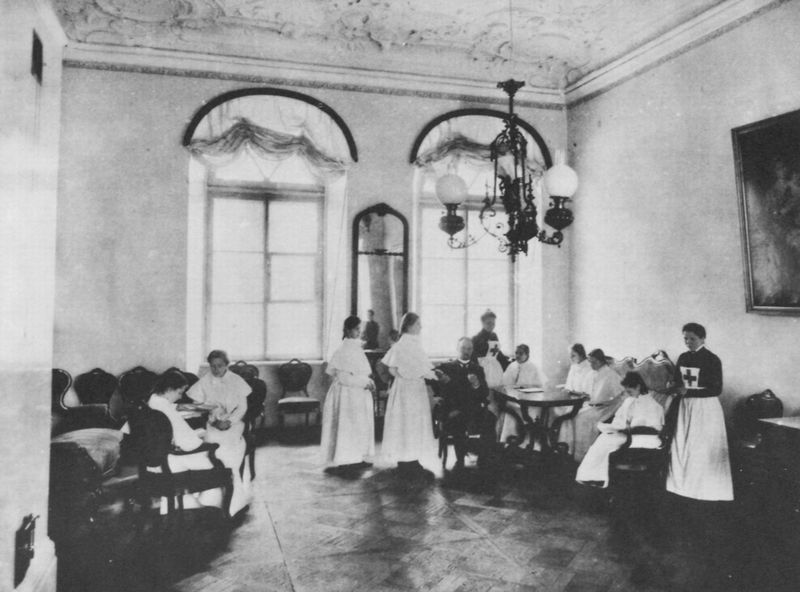
Titel: Szene aus dem Smolny-Institut.
Künstler: Russischer Photograph
Schlagwörter: gemälde, schatten, weiß, frauen, mädchen, fenster, grau, kleid, kleider, lampe, lampen, licht, raum, schwarz, stuhl, stühle, tisch, tische, zimmer, anzug, rahmen, bild, spiegel, vorhang, boden, decke, arbeit, schürze, bogen, fußboden, parkett, arbeiten, schürzen, weis, saal, gardinen, vorhänge, lüster, stuck, schwestern, foto, fotografie, photographie, bögen, dunkelgrau, fensterrahmen, kreuz, schwarzweiß, kugel, kugeln, gebet, photo, tracht, fries, hellgrau, schloß, priester, gerafft, krankenhaus, kandelaber, institut, lamoen, heim, gaslicht, collar, erste hilfe, krankenschwester, krankenschwestern, lampn, lazarett, leuh´chter, rotes kreuz, rotkreuz, sruckdecke